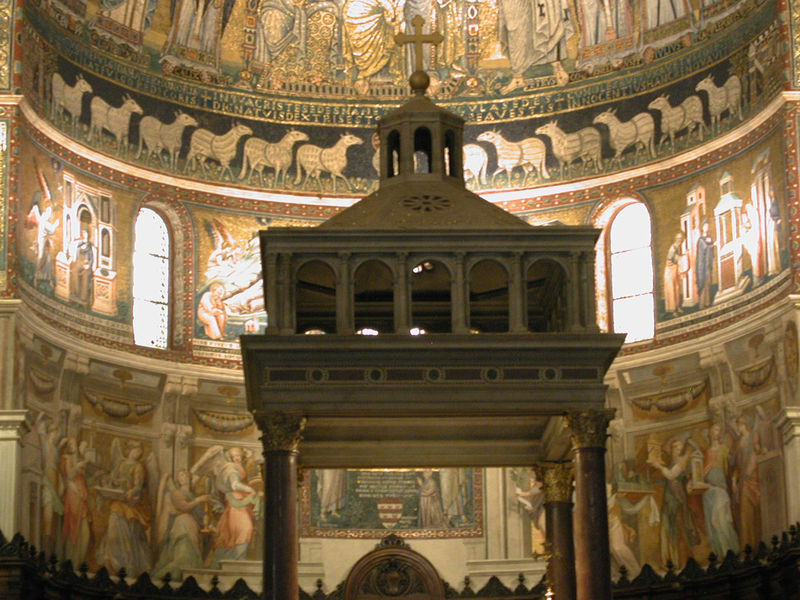
Titel: Santa Maria in Trastevere, Rom
Standort: Rom, S. Maria in Trastevere (EU - I - Latium)
Schlagwörter: schatten, menschen, fenster, licht, marmor, säule, säulen, dach, tiere, malerei, architektur, rahmen, kirche, sonne, gold, innen, personen, pferde, rund, turm, engel, schrift, bogen, italien, kuppel, wandgemälde, wandmalerei, foto, bögen, gewölbe, schaf, motiv, glaube, kreuz, religion, dom, mosaik, altar, kathedrale, rom, wappen, gruft, kanzel, grab, jesus, apsis, chor, tempel, heilige, fresko, lämmer, schafe, szenen, aufnahme, petersdom, ziborium, kanel, kanzek